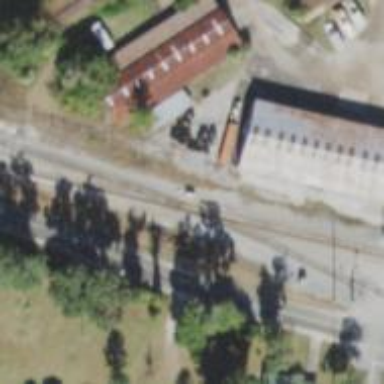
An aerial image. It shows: Railway crossing.